Question: I have an application which is mostly native code written in C: <URL>, a Java backtrace will only tell me the vague area of the problem:
'''
W System.err: at name.boyle.chris.sgtpuzzles.SGTPuzzles.resizeEvent(Native Method)
W System.err: at name.boyle.chris.sgtpuzzles.SGTPuzzles$1.handleMessage(SGTPuzzles.java:126)
W System.err: at android.os.Handler.dispatchMessage(Handler.java:99)
'''
What I need in order to have any hope of diagnosis is the that the Android framework writes to the log:
'''
I DEBUG : #02 pc 0003e8ae /data/data/name.boyle.chris.sgtpuzzles/lib/libpuzzles.so
I DEBUG : #03 pc 0003ed62 /data/data/name.boyle.chris.sgtpuzzles/lib/libpuzzles.so
I DEBUG : #04 pc <PHONE> /data/data/name.boyle.chris.sgtpuzzles/lib/libpuzzles.so
'''
As far as I know,
Therefore, I currently have my own crash catcher and reporter, described in <URL> the explanation in the package description and are scared away by the permission request.

It's not these few comments that bother me, it's the unknown number of people who ran away without even installing it. :-(
So Possible solutions include:
- - <URL>
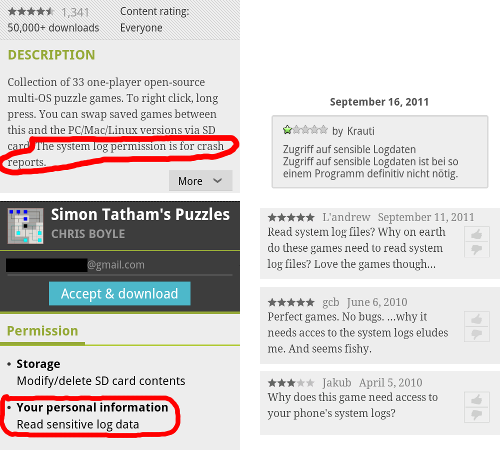
Answer: From Jelly Bean onwards, neither you nor Log Collector can read 'debuggerd''s output, because <URL>. :-(
But, Play Console's crash reports now include native stack traces (at least as of late 2014), which makes this all much less necessary.
I shall give my answer in the form of a git commit:
<URL>
This is delegation to Log Collector, as I hinted at above. I catch the crash as before (see <URL> show an "oops, I crashed" screen as before, and if the user clicks Report, then I prompt them to install Log Collector if they haven't already.
If I've sent the user off to install it, as soon as it finishes installing, I catch the 'PACKAGE_ADDED' Intent and launch Log Collector with appropriate options (I warn that I'm going to do this). This is so that the user isn't left guessing that they should click Open, which would launch it without my destination, subject, and filters.
The filters are worth having, as they limit what is sent in the email to lines that might be relevant. This saves the user's bandwidth and my inbox capacity, and means the user can more easily check that there's nothing sensitive in the log and is therefore more likely to agree to send it.